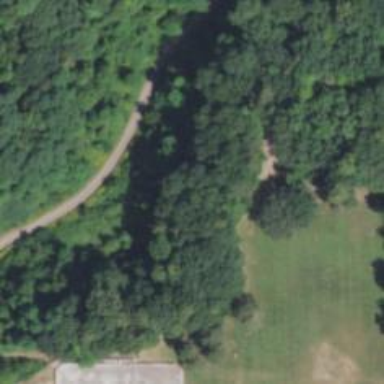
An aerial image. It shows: Disc golf tee area.